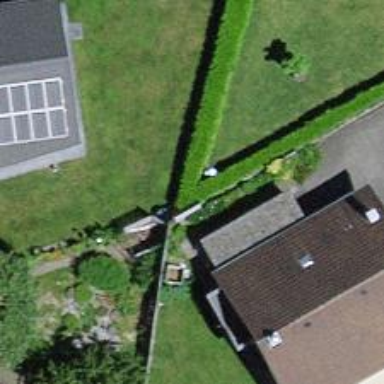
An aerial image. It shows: Hedge acting as barrier.